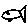
Label: fish